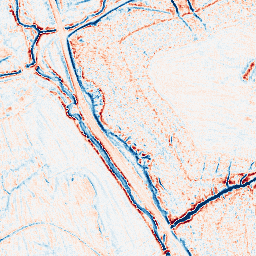
Category: edge_preserving
Decomposition family: anisotropic_diffusion
Decomposition parameters: iterations: 10
kappa: 10
gamma: 0.15
Upsampling method: fft_zeropad
Upsampling parameters: scale: 2
Upsampling scale: 2